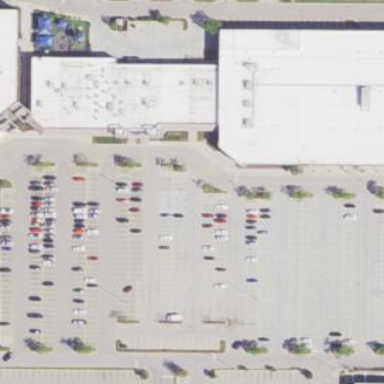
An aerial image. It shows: Retail area.